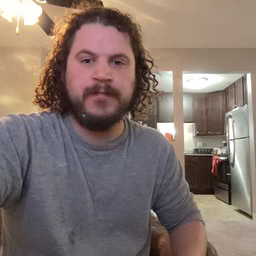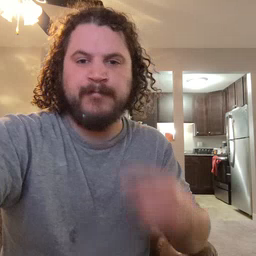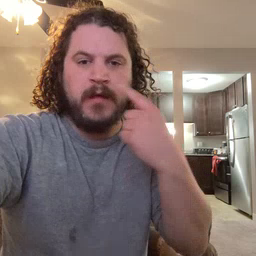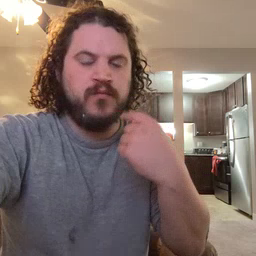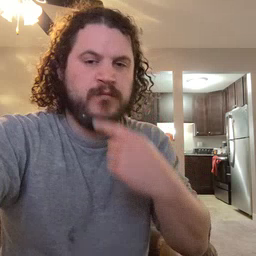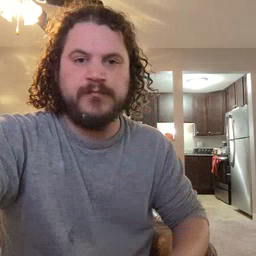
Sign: mouth